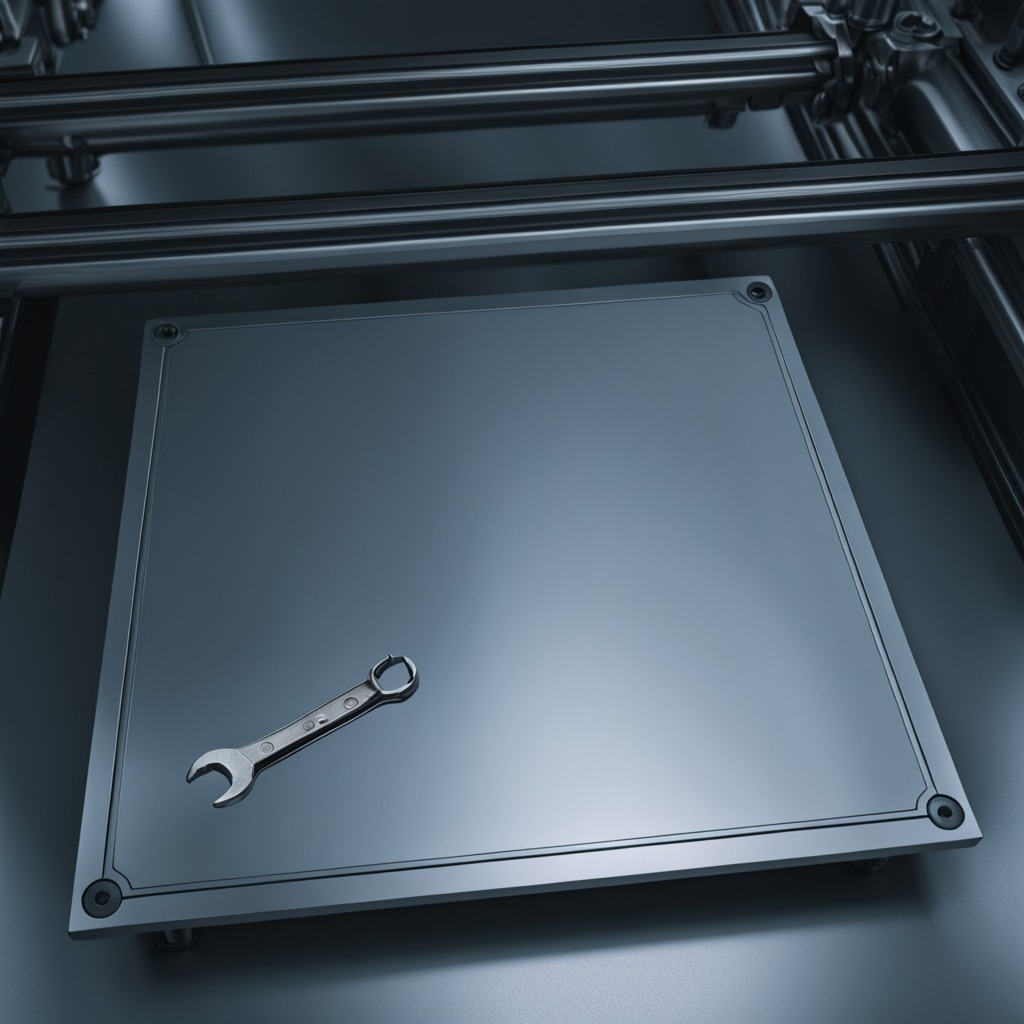
An wrench is lying on the metal table in a machine shop under fluorescent lights.